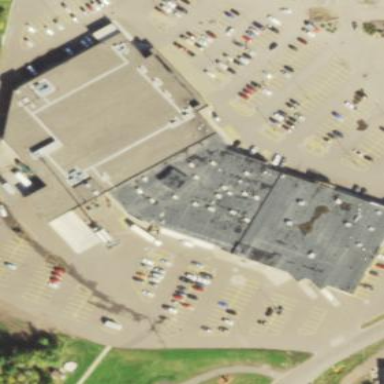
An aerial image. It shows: Supermarket located in building.